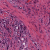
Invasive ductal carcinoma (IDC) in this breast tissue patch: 0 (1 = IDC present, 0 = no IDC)